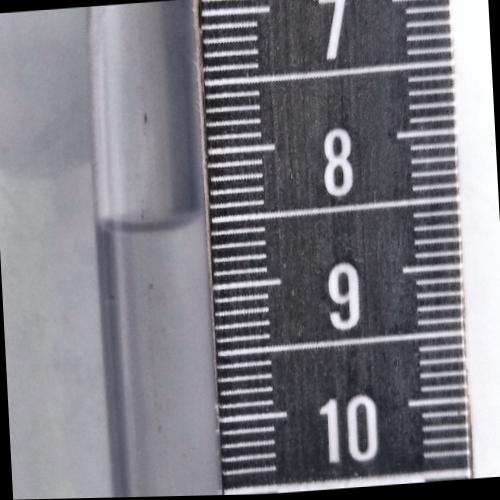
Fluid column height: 8.5 cm